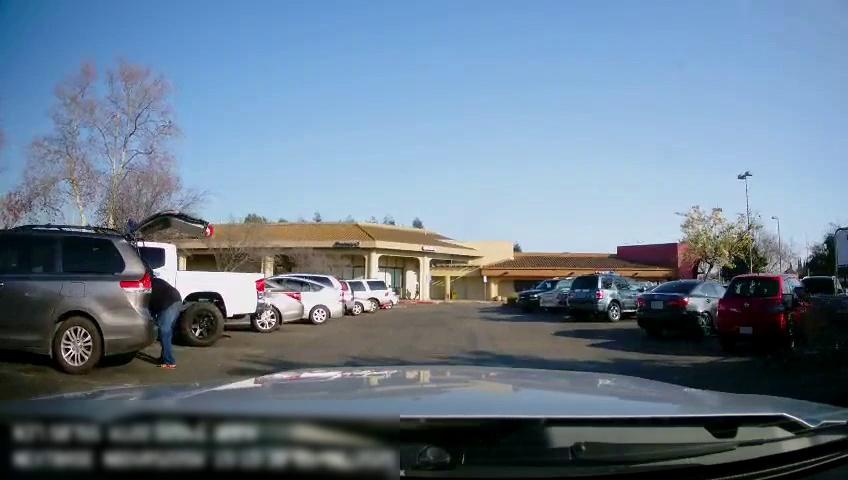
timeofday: Day
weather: Sunny
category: Drivable Space
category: Vehicles | SUV
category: Vehicles | Car
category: Vehicles | Car
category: Vehicles | SUV
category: Vehicles | SUV
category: Vehicles | Truck
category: Vehicles | SUV
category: Vehicles | Car
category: Vehicles | Car
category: Vehicles | SUV
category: Vehicles | Car
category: Vehicles | SUV
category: Vehicles | SUV
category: Vehicles | Car
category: Vehicles | Car
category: Vehicles | Truck
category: Pedestrians
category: Vehicles | SUV